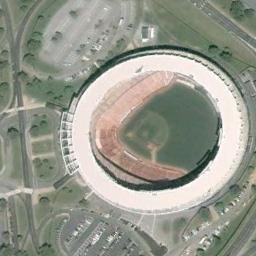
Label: stadium